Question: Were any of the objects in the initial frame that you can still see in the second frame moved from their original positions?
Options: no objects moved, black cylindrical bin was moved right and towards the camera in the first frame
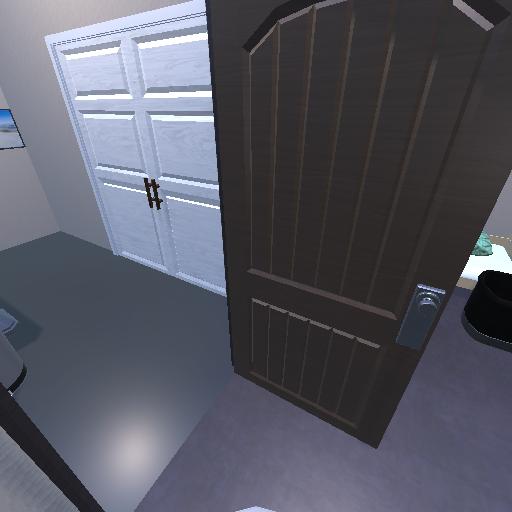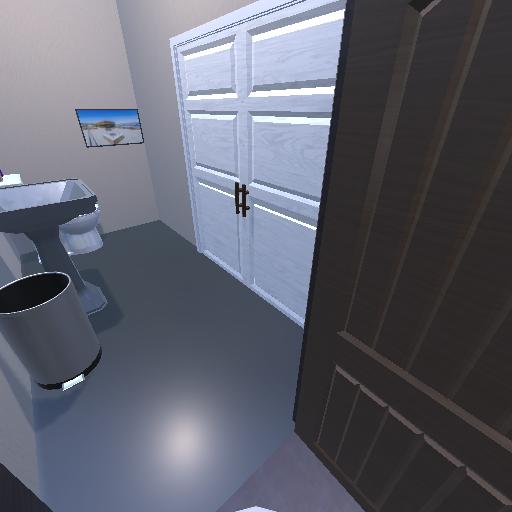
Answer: no objects moved